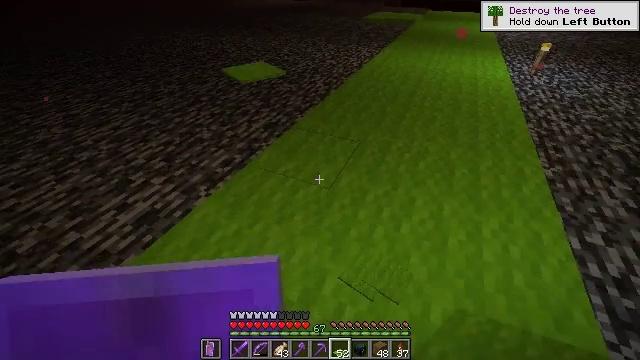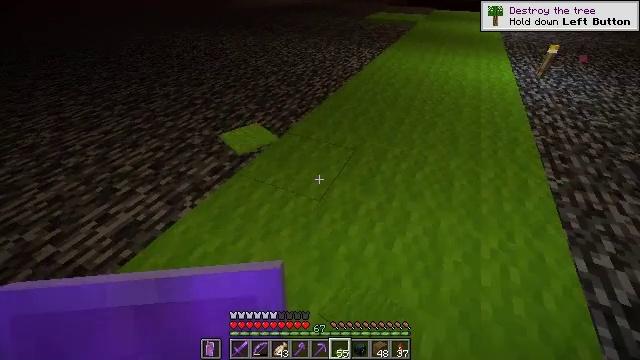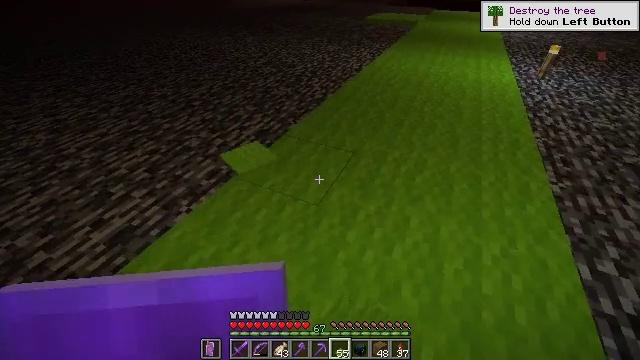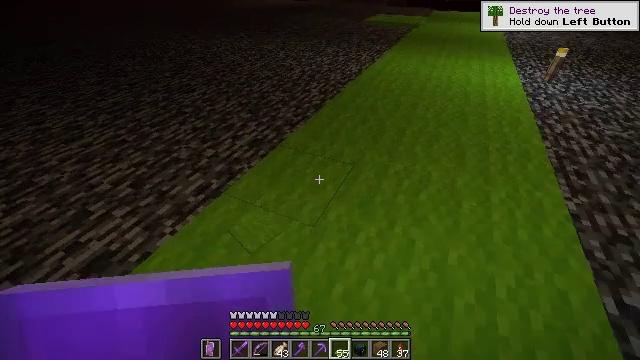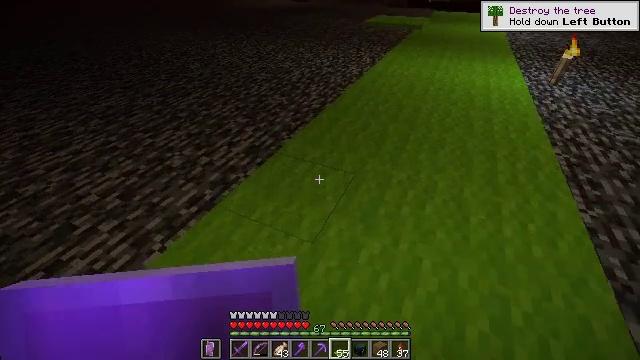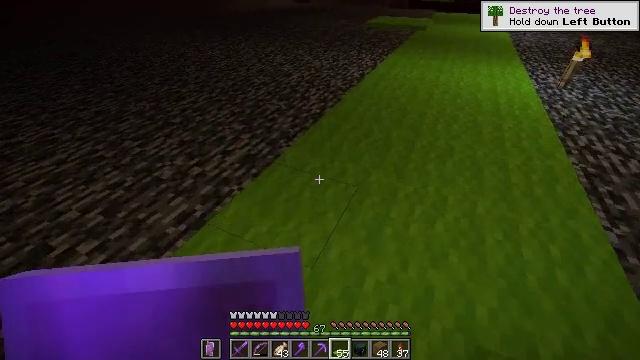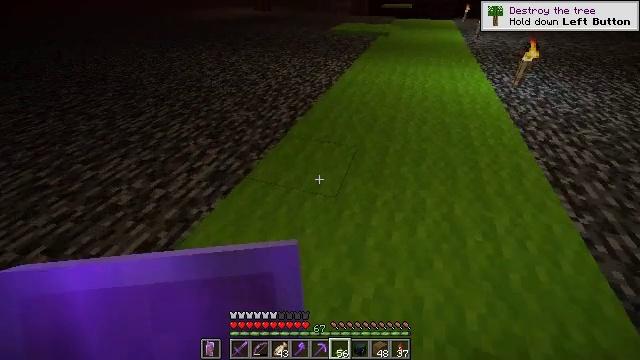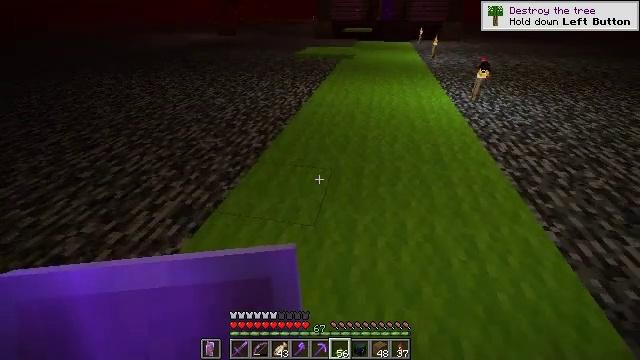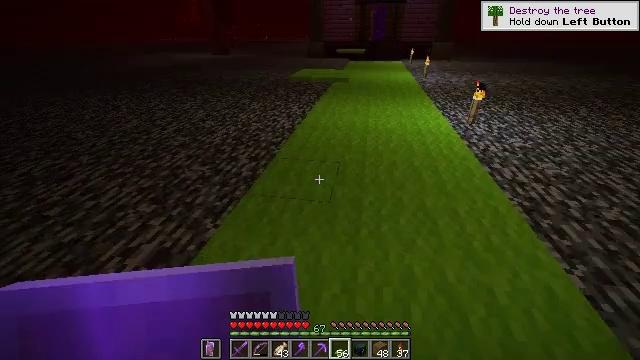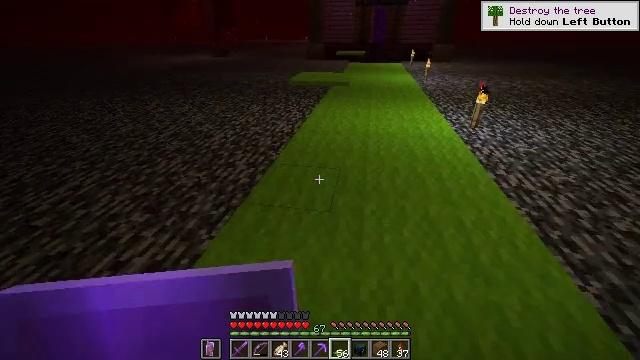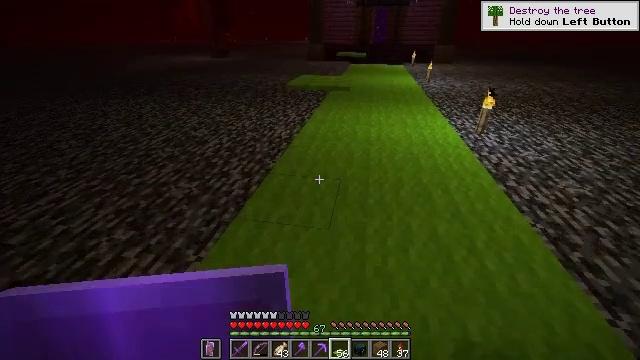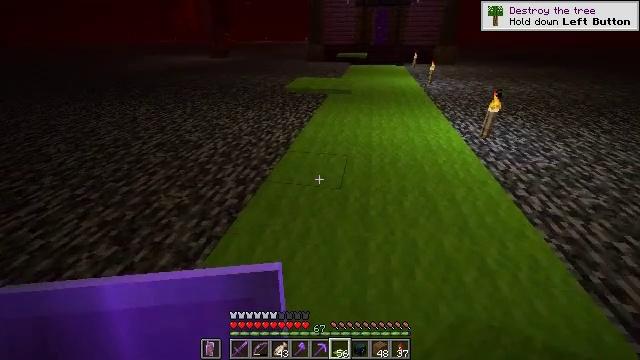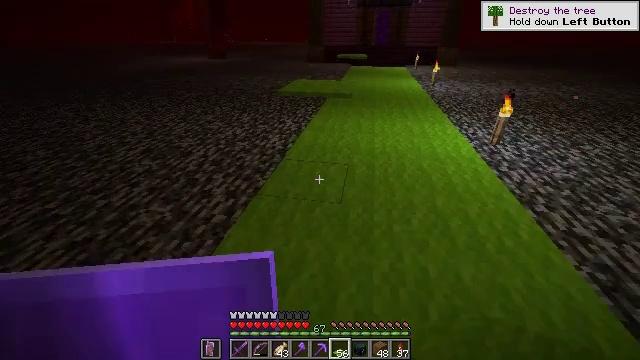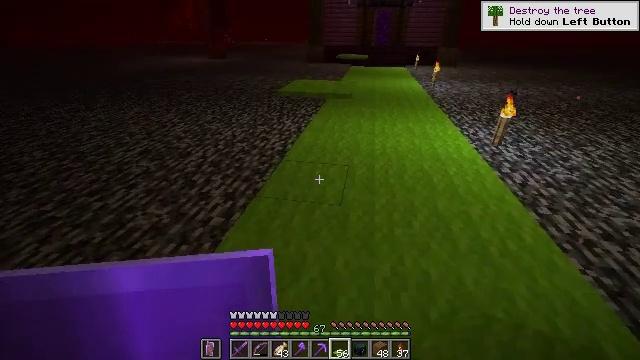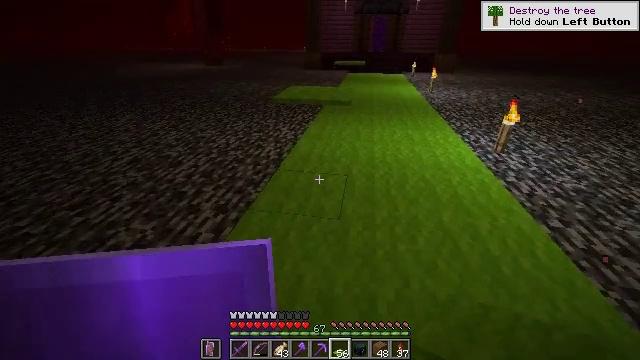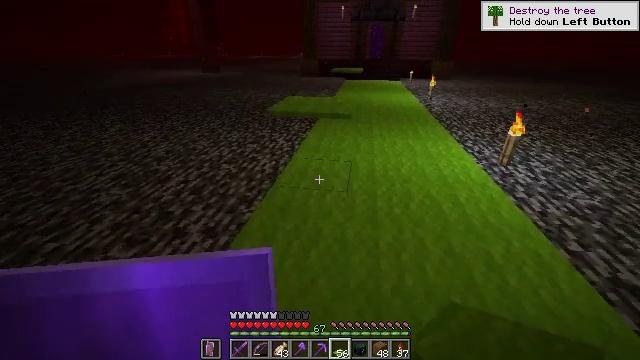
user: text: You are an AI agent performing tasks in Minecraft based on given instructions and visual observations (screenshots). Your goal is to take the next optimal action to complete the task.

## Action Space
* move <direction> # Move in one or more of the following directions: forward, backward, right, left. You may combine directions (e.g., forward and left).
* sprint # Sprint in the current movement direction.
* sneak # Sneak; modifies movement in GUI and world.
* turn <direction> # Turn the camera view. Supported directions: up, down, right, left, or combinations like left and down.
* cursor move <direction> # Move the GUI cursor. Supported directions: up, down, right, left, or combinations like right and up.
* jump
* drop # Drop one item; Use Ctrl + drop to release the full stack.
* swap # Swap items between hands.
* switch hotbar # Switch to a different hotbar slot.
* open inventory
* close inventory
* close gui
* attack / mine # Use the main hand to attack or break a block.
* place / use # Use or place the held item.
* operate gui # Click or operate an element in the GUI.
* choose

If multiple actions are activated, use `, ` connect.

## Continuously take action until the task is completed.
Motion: motion action
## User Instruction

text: Mine the lime carpet.
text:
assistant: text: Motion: move forward, turn left
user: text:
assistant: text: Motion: move forward
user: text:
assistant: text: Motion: move forward
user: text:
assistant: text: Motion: move forward
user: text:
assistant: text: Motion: move forward
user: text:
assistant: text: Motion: move forward, turn right and up
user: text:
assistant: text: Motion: move forward, turn right and up
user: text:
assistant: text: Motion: move forward, turn right and up
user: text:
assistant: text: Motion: move forward
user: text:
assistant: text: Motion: move forward
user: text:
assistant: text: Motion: move forward
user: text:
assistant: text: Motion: move forward
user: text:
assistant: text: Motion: move forward
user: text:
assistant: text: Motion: move forward, turn up
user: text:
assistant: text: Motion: move forward, turn up
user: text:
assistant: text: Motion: move forward, turn up
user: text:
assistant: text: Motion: move forward
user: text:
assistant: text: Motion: move forward
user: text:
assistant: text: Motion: move forward
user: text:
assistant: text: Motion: move forward
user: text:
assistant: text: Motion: move forward
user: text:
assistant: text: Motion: move forward
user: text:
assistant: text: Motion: move forward, turn left
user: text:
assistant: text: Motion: move forward, turn left and down
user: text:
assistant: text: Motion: move forward, turn down
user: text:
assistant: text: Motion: move forward
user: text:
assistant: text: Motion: no_op
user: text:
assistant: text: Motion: turn down
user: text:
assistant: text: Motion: turn down
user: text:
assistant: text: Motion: attack / mine